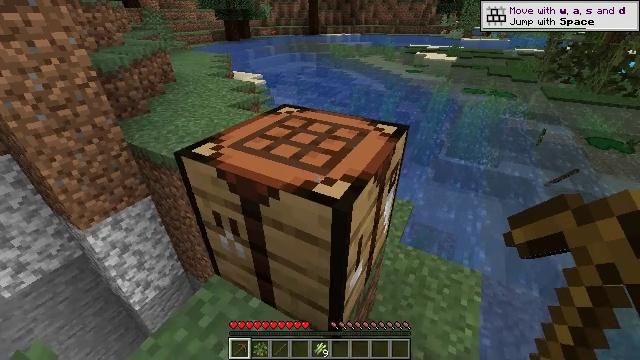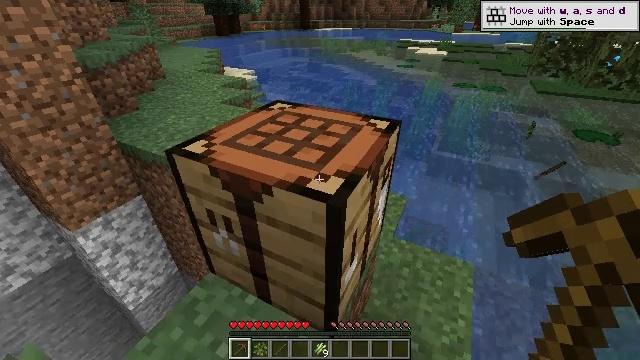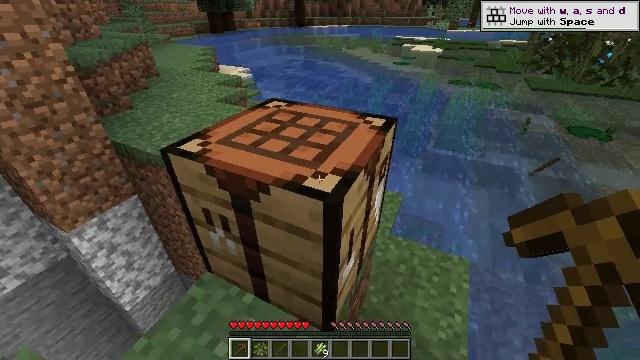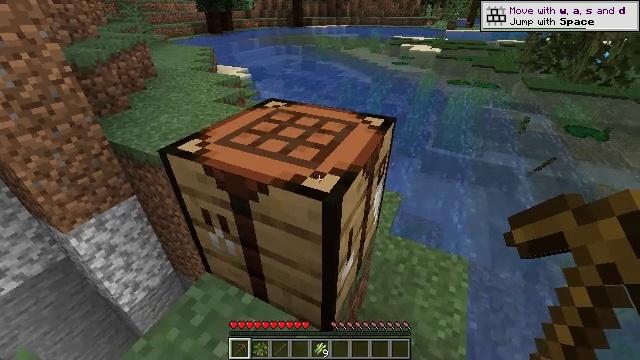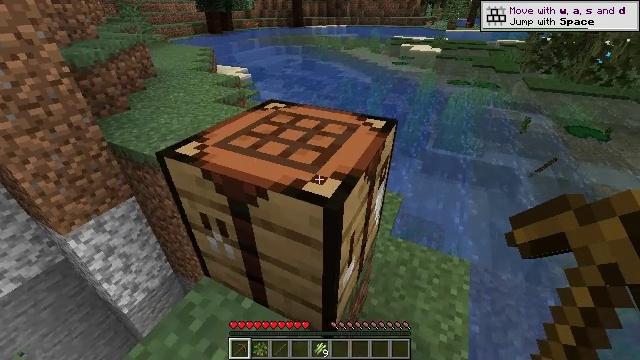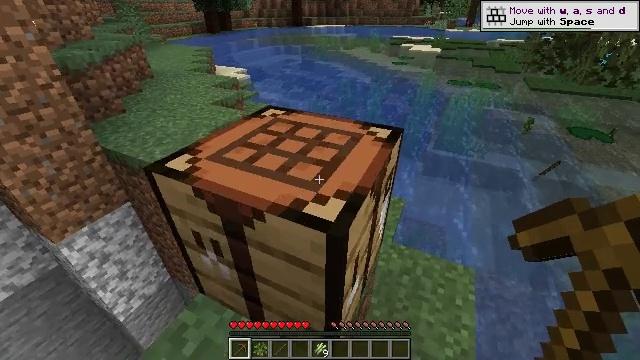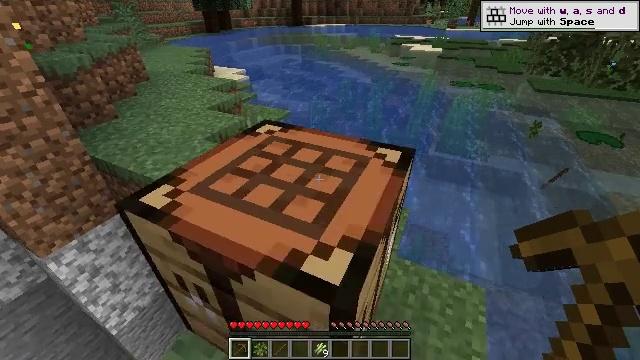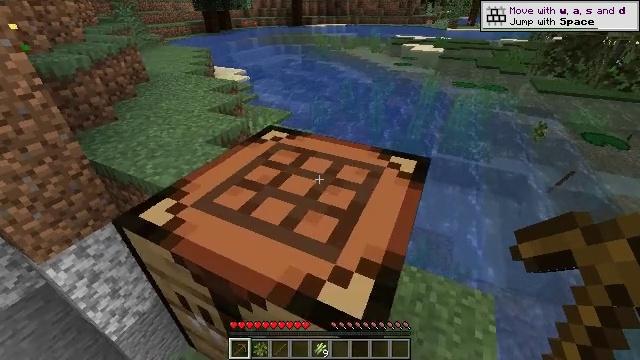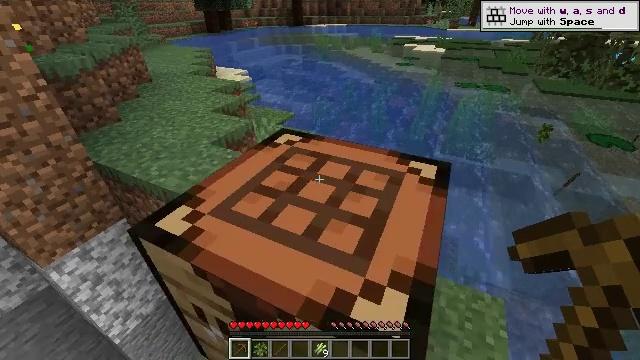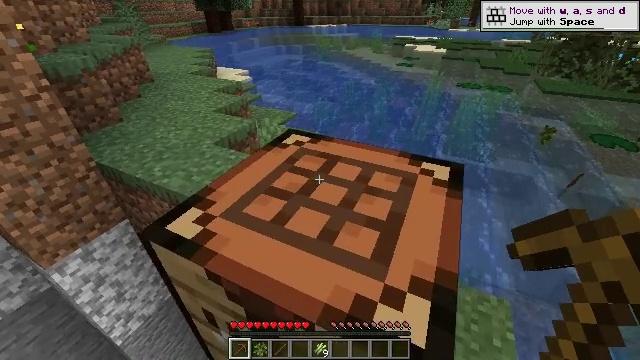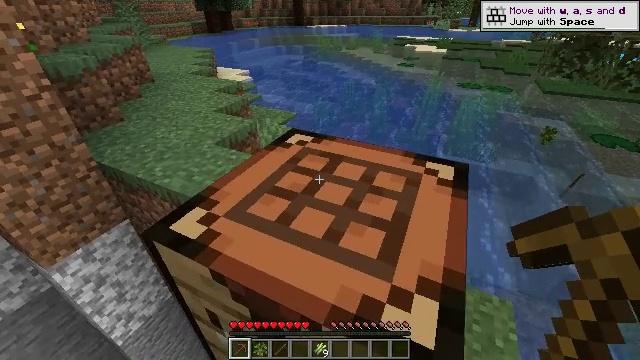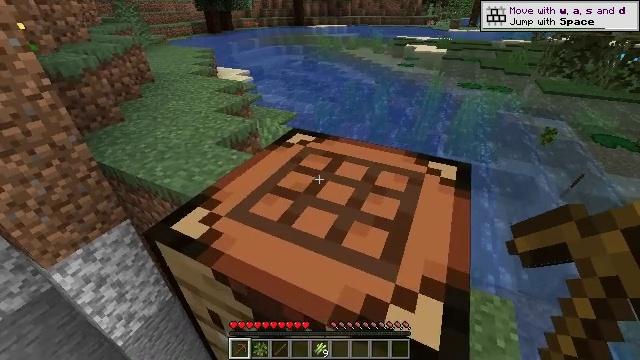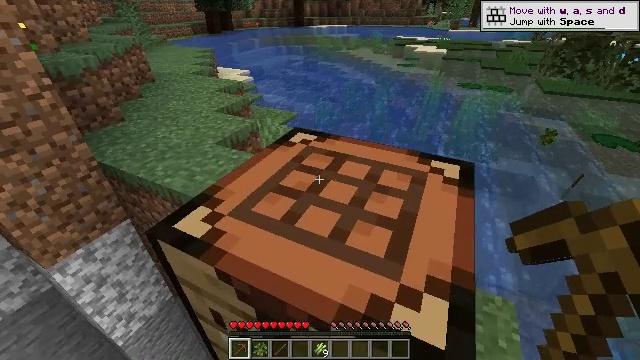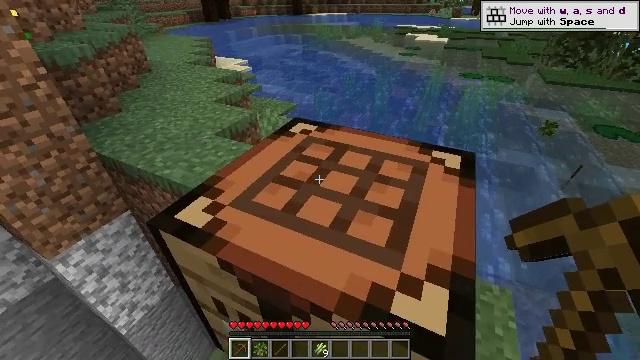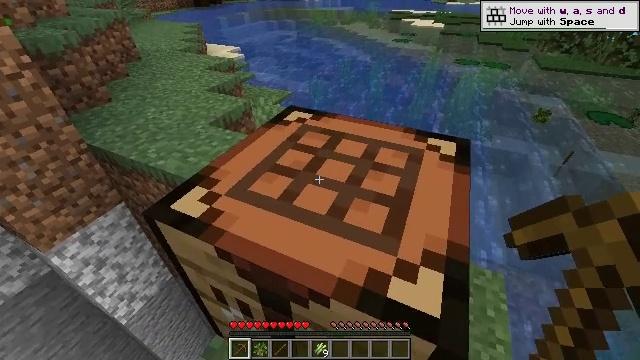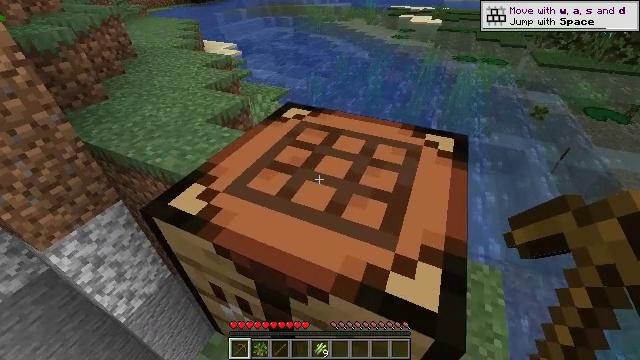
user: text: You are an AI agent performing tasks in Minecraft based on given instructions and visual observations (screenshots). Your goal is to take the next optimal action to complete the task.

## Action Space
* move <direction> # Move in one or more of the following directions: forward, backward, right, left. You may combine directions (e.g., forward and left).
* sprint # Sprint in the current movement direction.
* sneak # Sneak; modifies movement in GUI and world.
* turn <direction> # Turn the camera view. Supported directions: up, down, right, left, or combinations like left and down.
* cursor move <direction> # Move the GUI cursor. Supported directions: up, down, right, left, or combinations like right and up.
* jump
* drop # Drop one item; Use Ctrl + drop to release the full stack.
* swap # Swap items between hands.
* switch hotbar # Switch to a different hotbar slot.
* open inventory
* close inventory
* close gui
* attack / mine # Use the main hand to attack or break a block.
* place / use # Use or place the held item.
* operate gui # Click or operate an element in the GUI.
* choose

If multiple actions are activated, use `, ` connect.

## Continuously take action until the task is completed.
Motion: motion action
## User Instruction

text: Left click to mine the dead bush.
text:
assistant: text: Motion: turn right
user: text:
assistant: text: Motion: no_op
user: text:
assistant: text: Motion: no_op
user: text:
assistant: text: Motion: move forward
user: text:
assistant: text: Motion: move forward
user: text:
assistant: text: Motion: move forward
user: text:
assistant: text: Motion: move forward
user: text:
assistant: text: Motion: move forward
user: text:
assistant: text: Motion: no_op
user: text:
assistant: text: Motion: no_op
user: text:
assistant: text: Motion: no_op
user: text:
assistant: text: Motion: no_op
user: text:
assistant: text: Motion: turn down
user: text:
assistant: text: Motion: turn right and down
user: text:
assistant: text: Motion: no_op
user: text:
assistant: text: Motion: no_op
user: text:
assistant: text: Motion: attack / mine
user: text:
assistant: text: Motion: attack / mine
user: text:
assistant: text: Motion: attack / mine
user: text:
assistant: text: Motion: attack / mine
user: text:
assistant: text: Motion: attack / mine
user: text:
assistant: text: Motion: no_op
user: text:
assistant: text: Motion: move right
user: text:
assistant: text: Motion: move right
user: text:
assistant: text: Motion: move forward and move right
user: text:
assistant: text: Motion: move forward and move right
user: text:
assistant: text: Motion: move forward and move right
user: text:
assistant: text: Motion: move forward and move right
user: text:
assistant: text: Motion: move forward
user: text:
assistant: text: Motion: turn left